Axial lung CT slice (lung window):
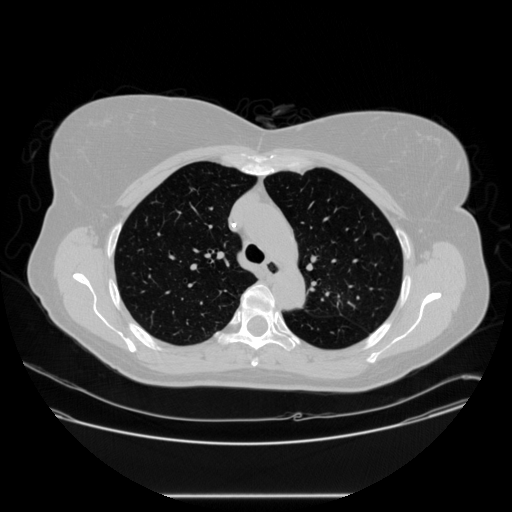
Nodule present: no